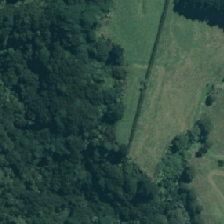
Land cover: indigenous_forest